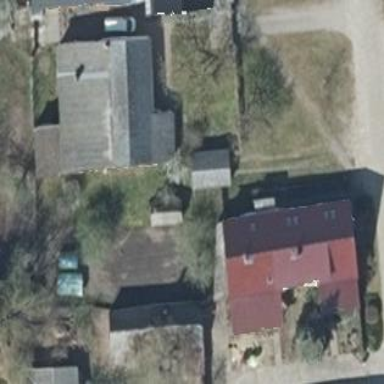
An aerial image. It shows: House with multiple building parts.